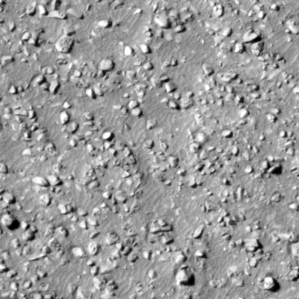
Label: non_frost